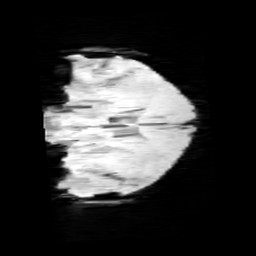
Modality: minIP
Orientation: coronal
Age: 11
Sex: female
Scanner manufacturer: siemens
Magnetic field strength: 3 T
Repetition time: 0.027 s
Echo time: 0.02 s